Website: macys
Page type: customer-info-address
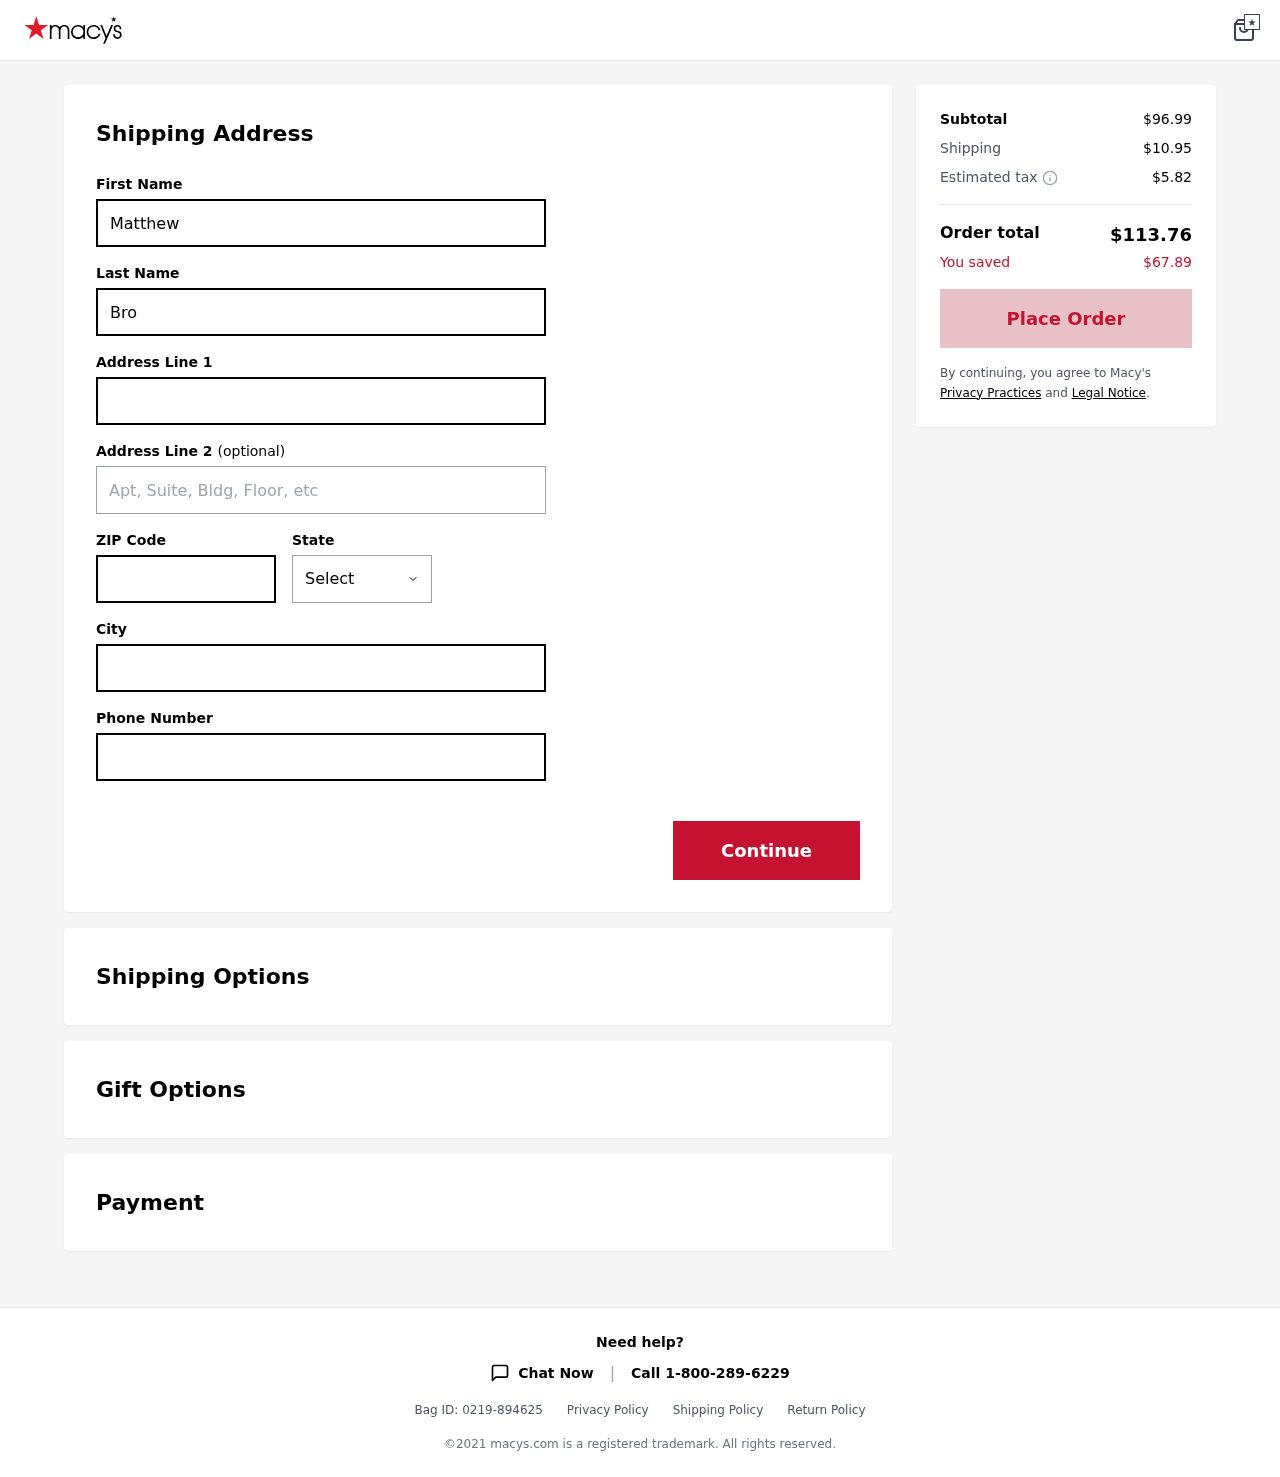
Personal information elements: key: PII_CITY
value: South Albert
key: PII_FIRSTNAME
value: Matthew
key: PII_LASTNAME
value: Brown
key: PII_PHONE
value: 5977725950
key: PII_POSTCODE
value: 49609
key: PII_STATE
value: Pennsylvania
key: PII_STREET
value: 265 Perkins Pike
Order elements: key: ORDER_SUBTOTAL
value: $96.99
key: ORDER_SHIPPING_COST
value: $10.95
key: ORDER_TAX
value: $5.82
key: ORDER_TOTAL
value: $113.76
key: ORDER_SAVINGS
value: $67.89